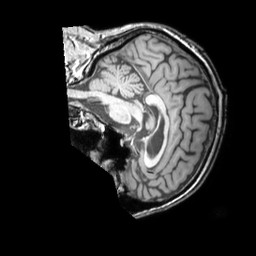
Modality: T1w
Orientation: sagittal
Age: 82
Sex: male
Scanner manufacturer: philips
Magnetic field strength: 3 T
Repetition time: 0.009899 s
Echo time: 0.004603 s